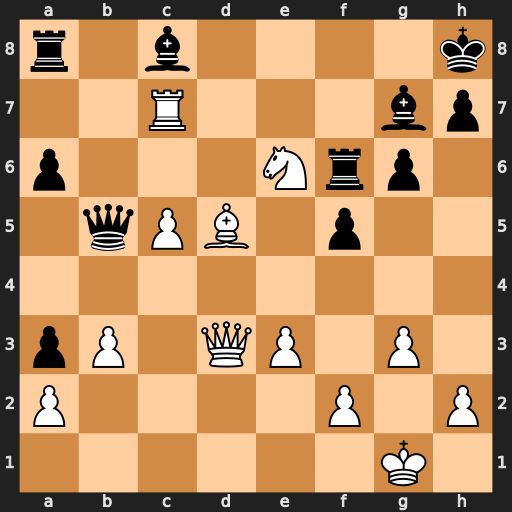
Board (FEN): r1b4k/2R3bp/p3Nrp1/1qPB1p2/8/pP1QP1P1/P4P1P/6K1
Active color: w
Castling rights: -
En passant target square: -
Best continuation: Qxb5 axb5 Nxg7